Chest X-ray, PA view. Patient: 42 years old, sex M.
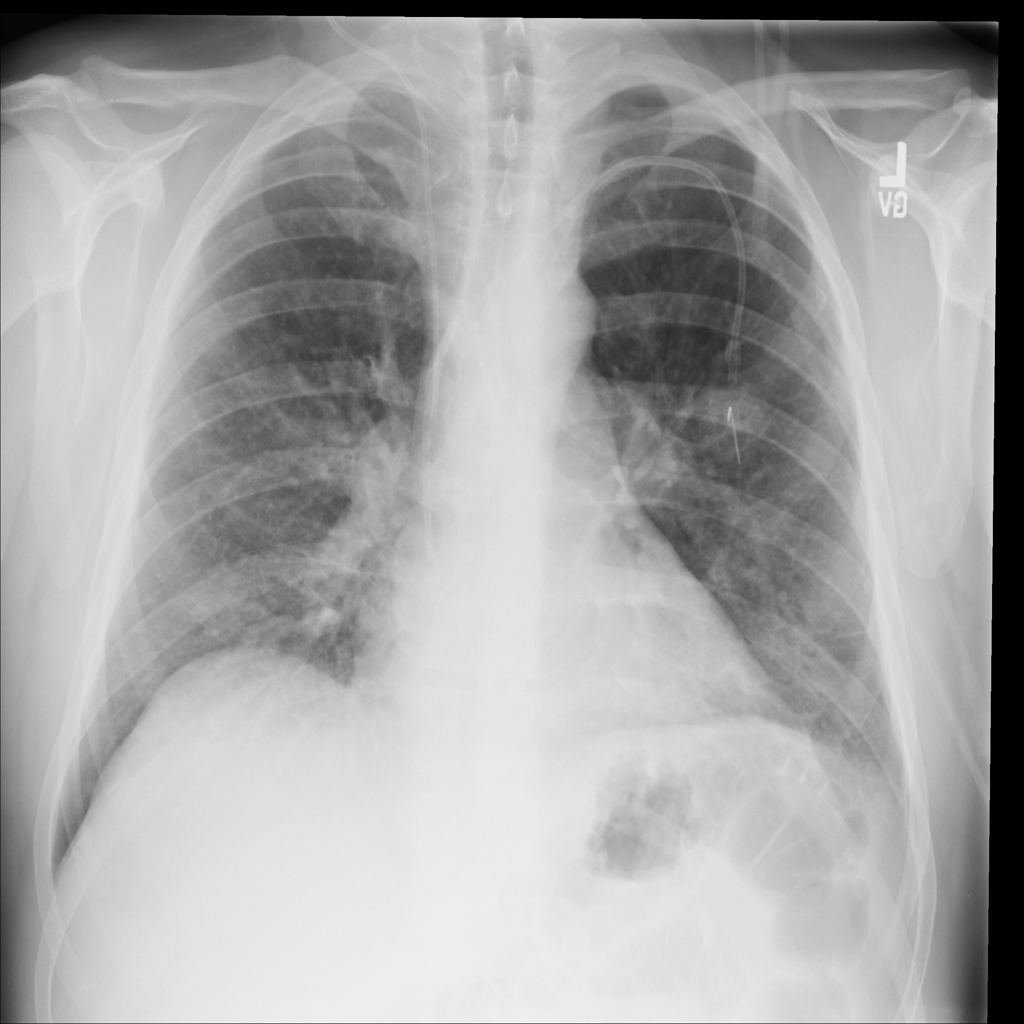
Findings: No Finding